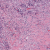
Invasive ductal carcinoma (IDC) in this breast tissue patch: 1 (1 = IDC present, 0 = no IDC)